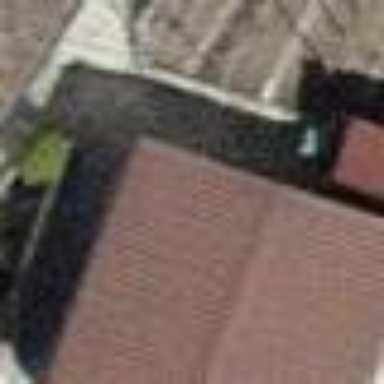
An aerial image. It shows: Building with tile roof.